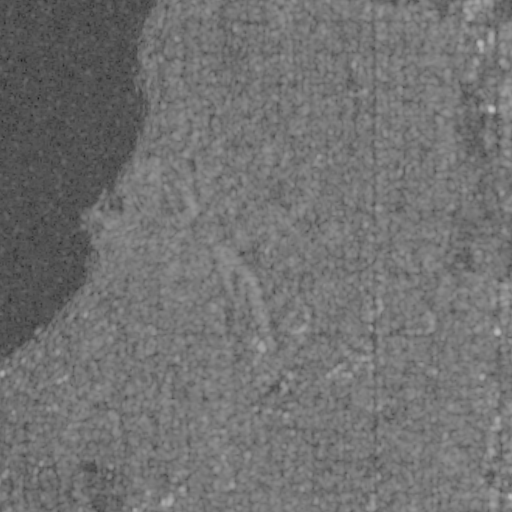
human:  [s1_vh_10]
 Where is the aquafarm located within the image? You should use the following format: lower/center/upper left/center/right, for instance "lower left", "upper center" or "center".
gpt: The aquafarm is located in the center of the image.
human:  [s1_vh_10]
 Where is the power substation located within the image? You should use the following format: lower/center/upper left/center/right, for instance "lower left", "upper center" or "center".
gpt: The power substation is located in the center right of the image.
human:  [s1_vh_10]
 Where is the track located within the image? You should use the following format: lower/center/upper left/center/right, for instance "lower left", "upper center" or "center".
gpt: The track is located in the lower left of the image.
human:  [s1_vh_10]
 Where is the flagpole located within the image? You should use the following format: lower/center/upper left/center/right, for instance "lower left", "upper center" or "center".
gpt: The flagpole is located in the lower left of the image.
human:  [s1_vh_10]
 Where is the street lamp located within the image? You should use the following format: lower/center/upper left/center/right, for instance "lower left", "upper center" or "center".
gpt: The street lamp is located in the upper right of the image.
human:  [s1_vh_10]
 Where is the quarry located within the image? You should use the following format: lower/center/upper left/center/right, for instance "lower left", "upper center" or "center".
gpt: There is no quarry in the image.

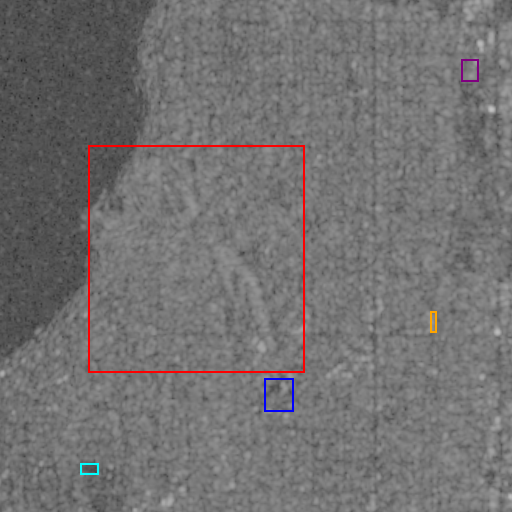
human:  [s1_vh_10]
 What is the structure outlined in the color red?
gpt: The structure outlined in red is a park.
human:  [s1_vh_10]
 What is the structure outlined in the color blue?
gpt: The structure outlined in blue is a parking lot.
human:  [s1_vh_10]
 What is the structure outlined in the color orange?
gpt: The structure outlined in orange is a power substation.
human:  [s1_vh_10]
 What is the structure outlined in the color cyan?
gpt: The structure outlined in cyan is a track.
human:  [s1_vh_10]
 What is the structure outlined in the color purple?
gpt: The structure outlined in purple is a building.
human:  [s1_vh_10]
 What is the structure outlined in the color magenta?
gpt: There is no magenta outline.